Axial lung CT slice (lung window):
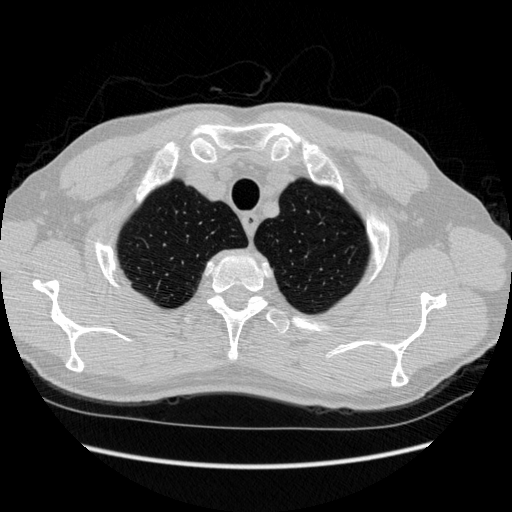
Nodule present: no